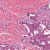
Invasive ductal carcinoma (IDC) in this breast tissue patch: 1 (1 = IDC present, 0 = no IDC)